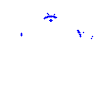
Particle: kaon